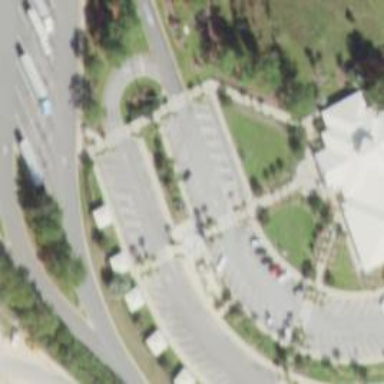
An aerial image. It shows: Parking space.